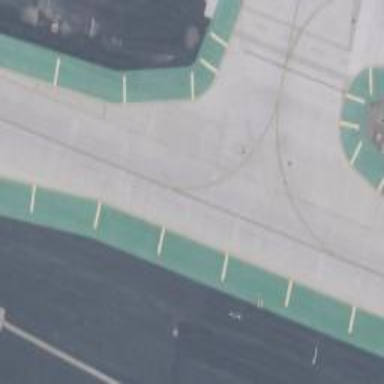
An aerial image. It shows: Image of taxiway at airport.